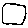
Label: square